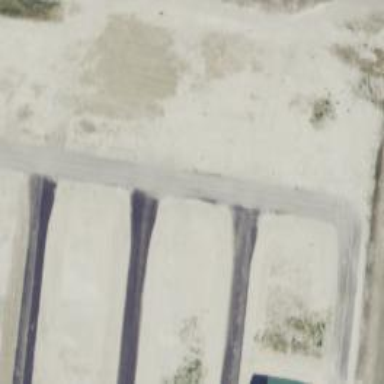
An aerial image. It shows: View of taxiway at the airport.